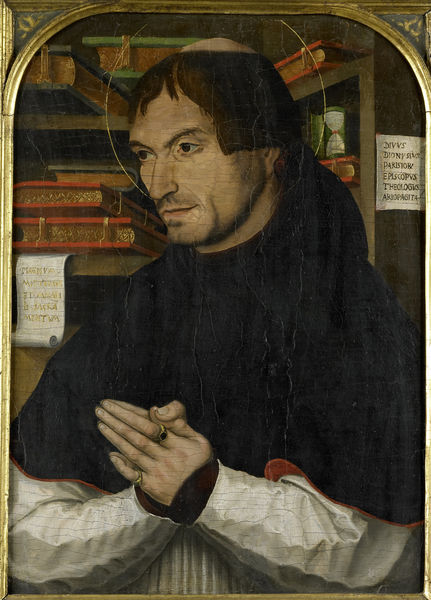
Titel: De heilige Dionysius de Areopagiet in gebed
Standort: Amsterdam
Institution: Rijksmuseum
Schlagwörter: kopf, mann, mund, nase, ohr, raum, stirn, blick, bart, regal, arme, augen, gesicht, ärmel, hände, portrait, porträt, gewand, kutte, kinn, lippen, schrift, wangen, bücher, brauen, ring, ringe, beten, gebet, heiligenschein, mönch, heiliger, bibliothek, schwarz/weiß, tonsur, latein, beter, sanduhr, zetter